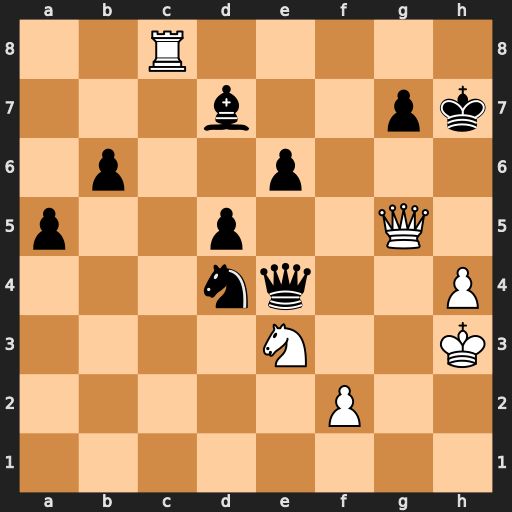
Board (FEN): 2R5/3b2pk/1p2p3/p2p2Q1/3nq2P/4N2K/5P2/8
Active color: w
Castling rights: -
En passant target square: -
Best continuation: Qh5#